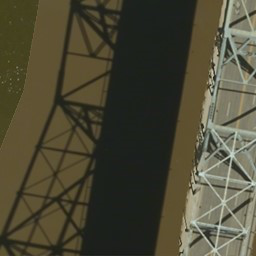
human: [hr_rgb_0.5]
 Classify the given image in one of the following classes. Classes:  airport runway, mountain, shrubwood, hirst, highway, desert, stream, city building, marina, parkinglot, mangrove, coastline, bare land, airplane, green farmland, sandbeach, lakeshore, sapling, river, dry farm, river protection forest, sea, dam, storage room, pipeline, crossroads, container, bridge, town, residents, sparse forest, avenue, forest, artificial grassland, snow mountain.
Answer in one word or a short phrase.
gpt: bridge